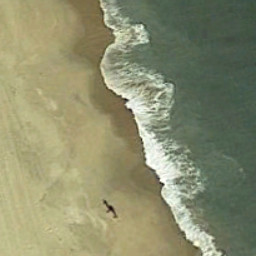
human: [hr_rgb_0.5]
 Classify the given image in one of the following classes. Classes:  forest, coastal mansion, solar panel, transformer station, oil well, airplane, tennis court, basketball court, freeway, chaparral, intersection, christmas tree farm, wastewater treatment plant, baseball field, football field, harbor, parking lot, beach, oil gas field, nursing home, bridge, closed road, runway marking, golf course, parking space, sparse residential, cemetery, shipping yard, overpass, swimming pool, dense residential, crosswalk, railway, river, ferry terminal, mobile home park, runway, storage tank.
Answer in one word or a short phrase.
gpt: beach